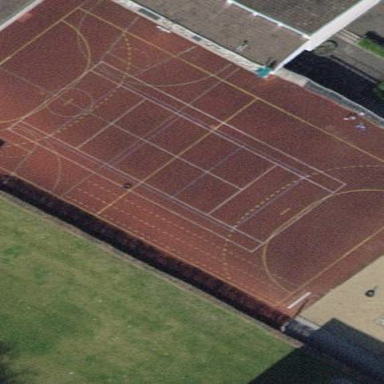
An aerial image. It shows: Pitch dedicated to team handball.